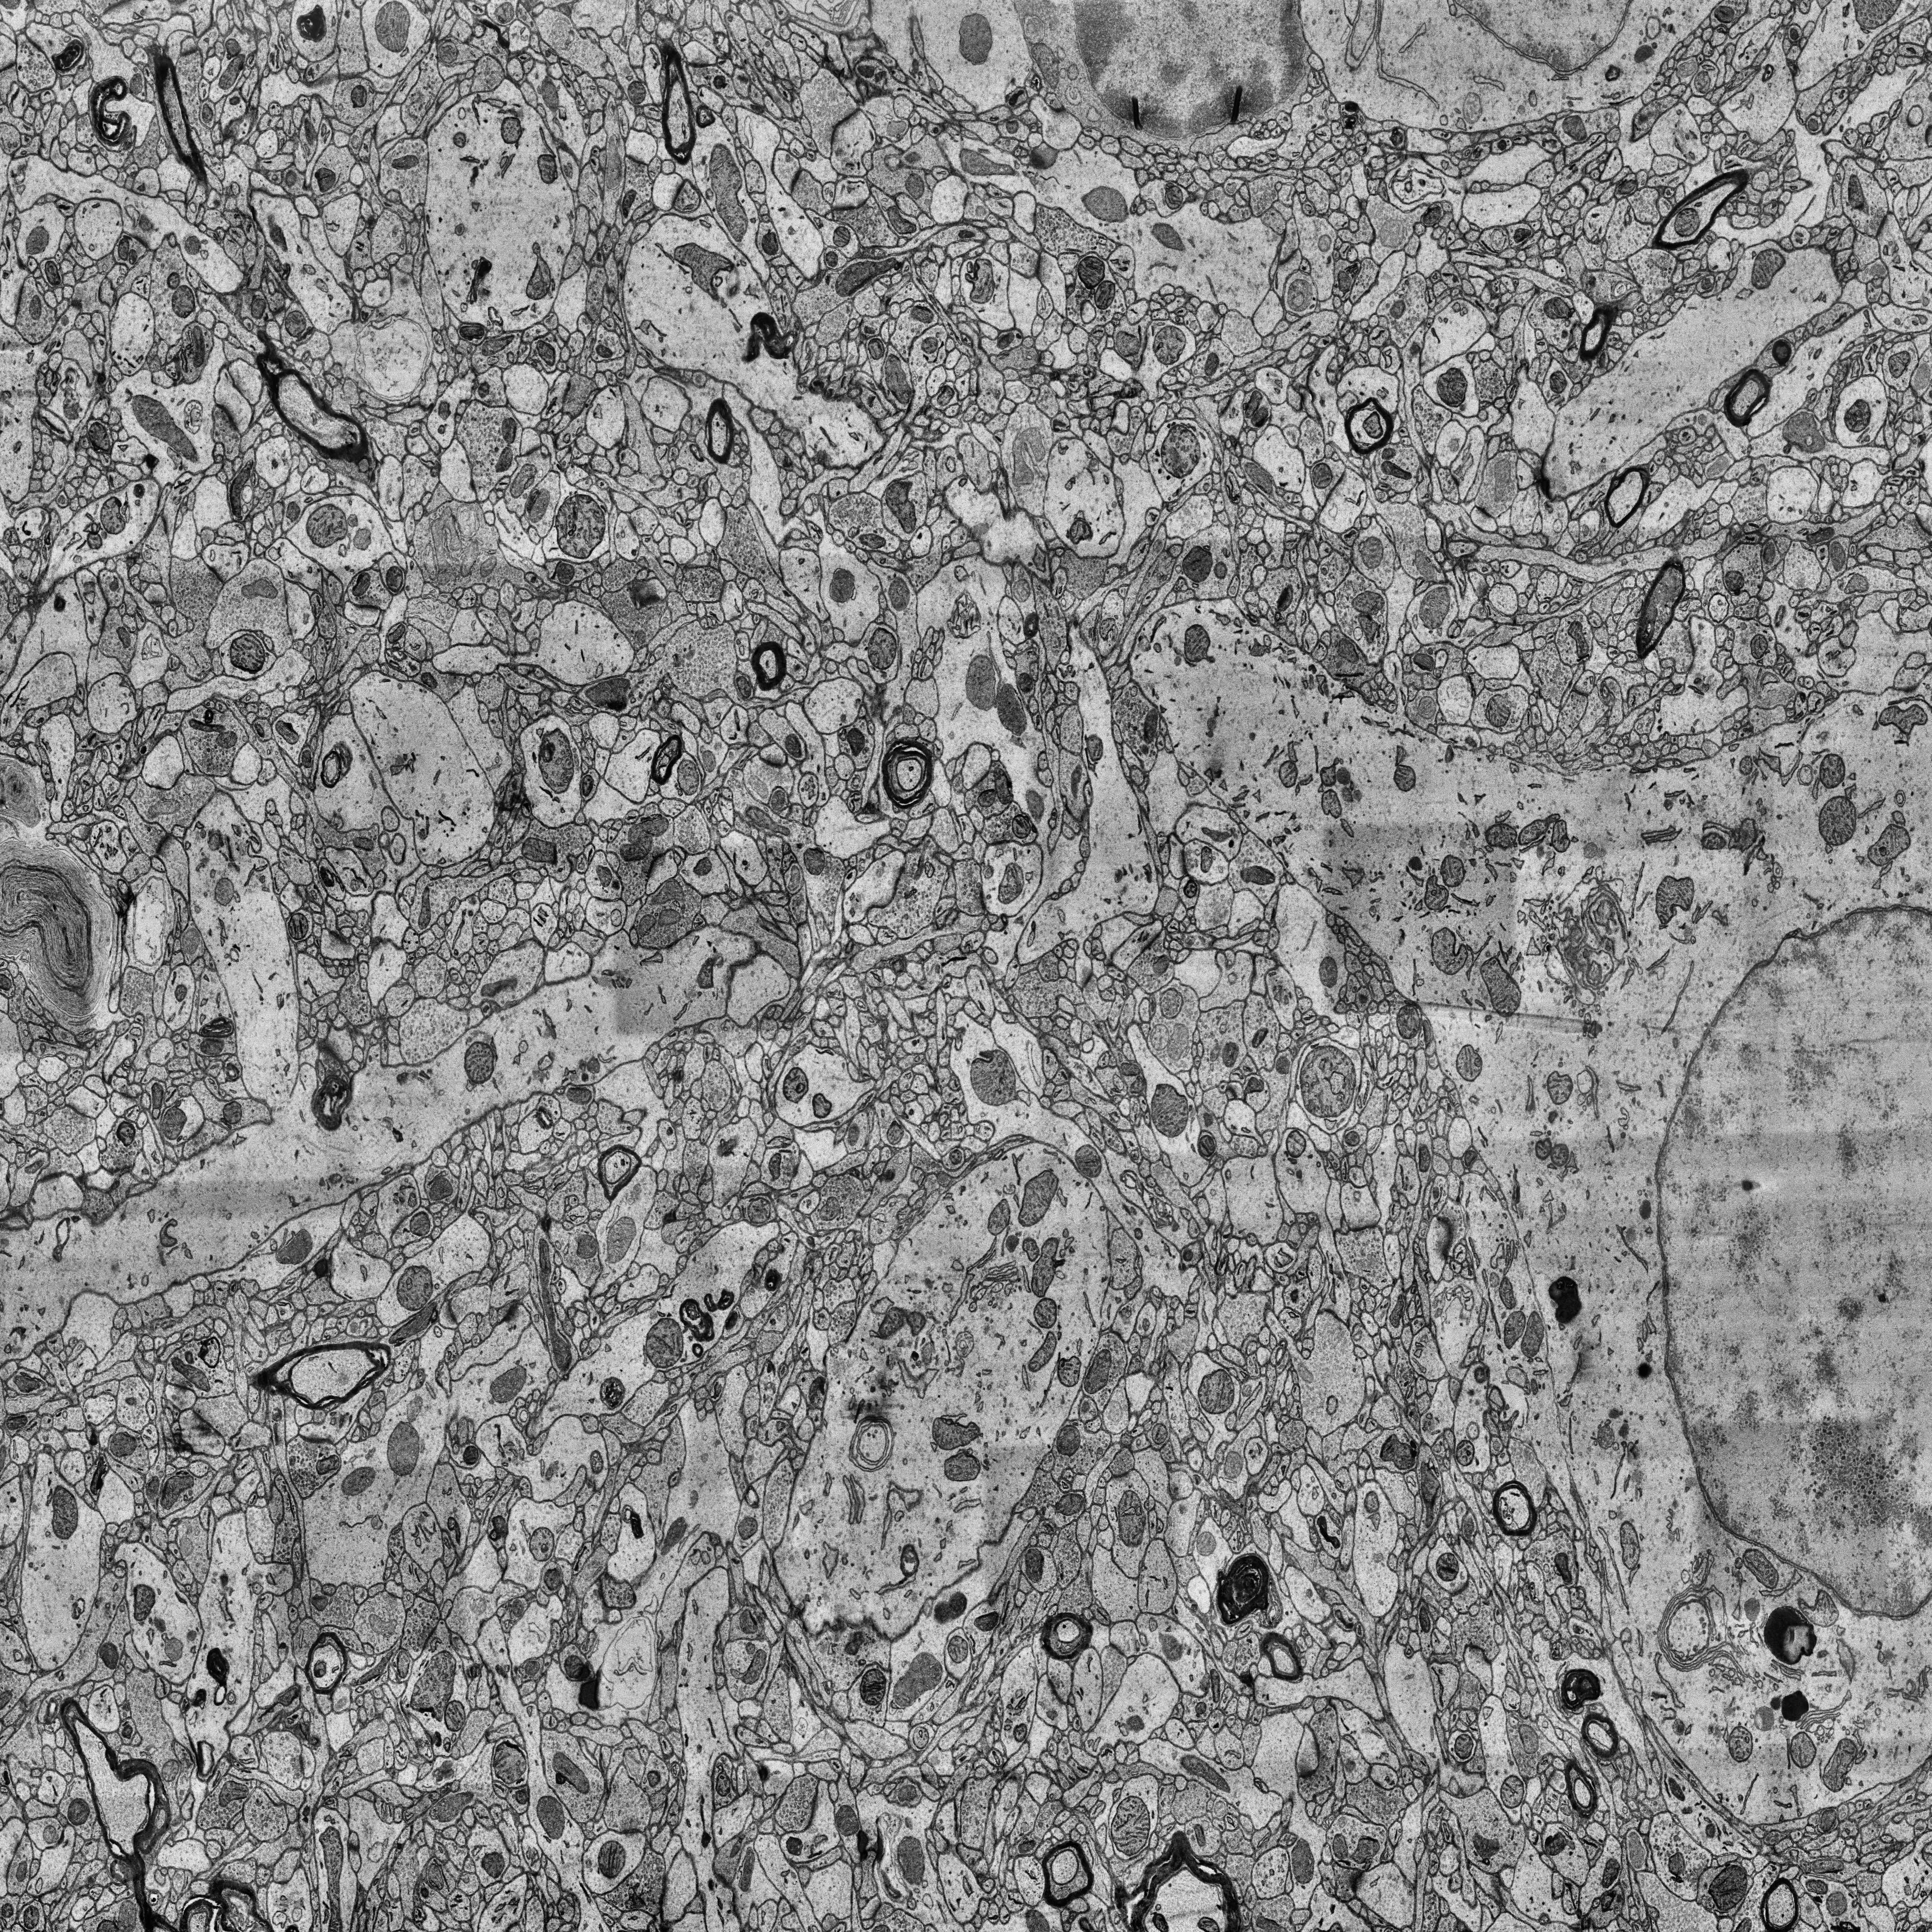
Electron microscopy slice of human cortex tissue
Slice depth (z): 273
Mitochondria instances in slice: 467